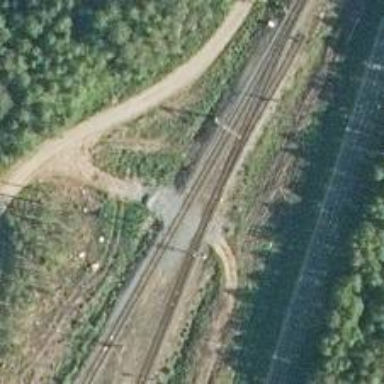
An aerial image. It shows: Rail yard with electrified contact lines for the railway.